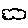
Label: cloud